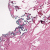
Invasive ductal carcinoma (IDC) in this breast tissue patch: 0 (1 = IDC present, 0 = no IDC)